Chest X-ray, PA view. Patient: 43 years old, sex M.
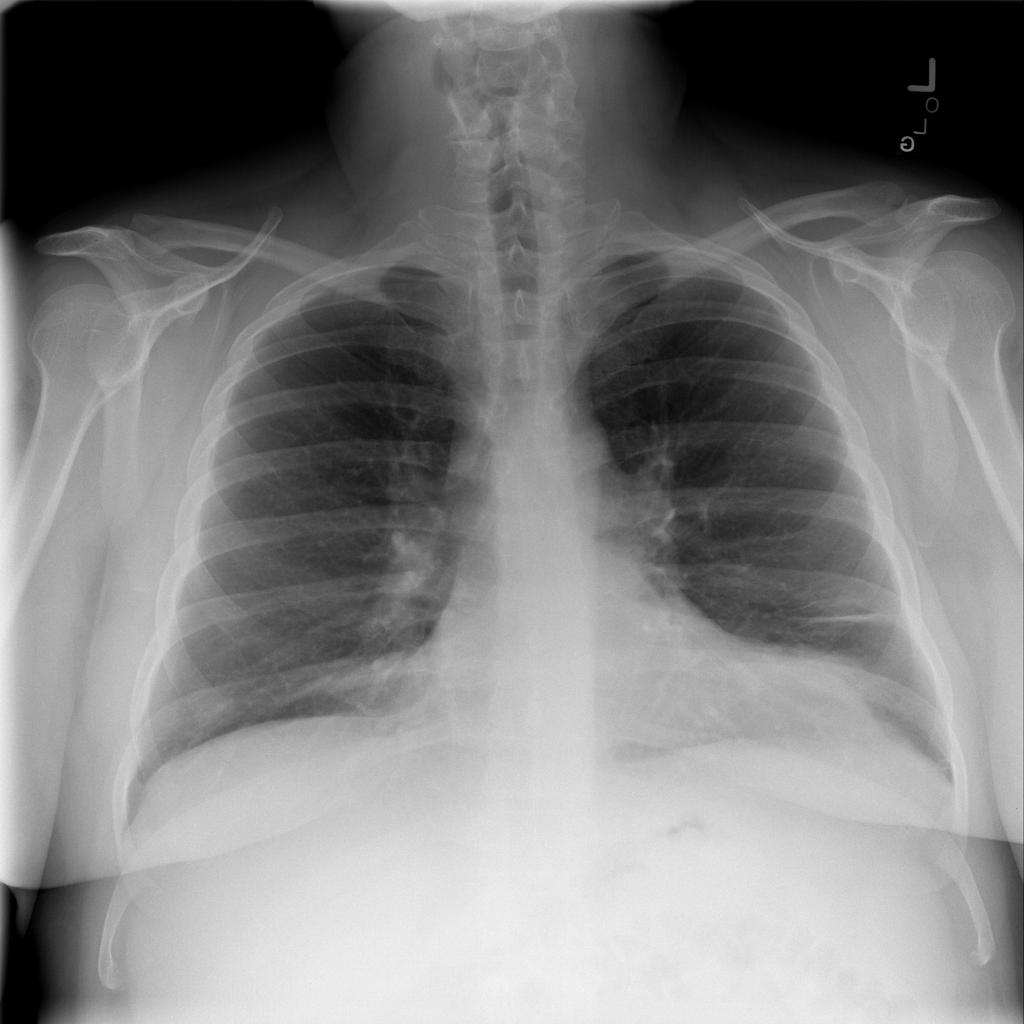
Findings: Atelectasis, Consolidation, Mass